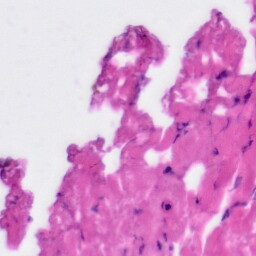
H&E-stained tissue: Tonsil